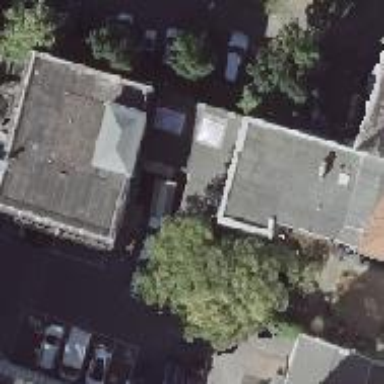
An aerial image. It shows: Commercial building.